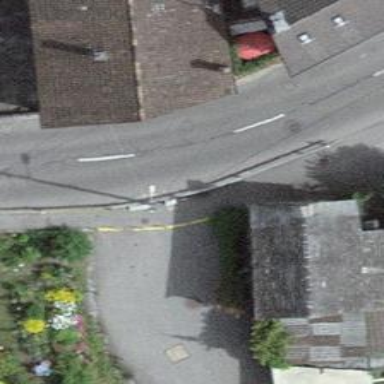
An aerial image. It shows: Bollard.